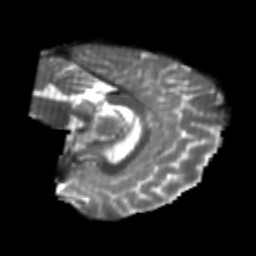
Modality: T2w
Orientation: sagittal
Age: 23
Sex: female
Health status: healthy
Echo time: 0.074 s